Field crop: maize
Growth stage: 1
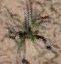
Species: salsola